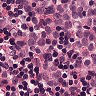
Metastatic tissue present: yes